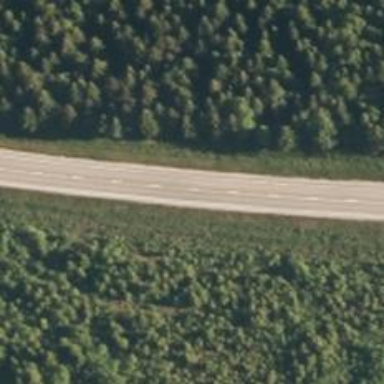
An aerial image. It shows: Asphalt road classified as trunk highway.